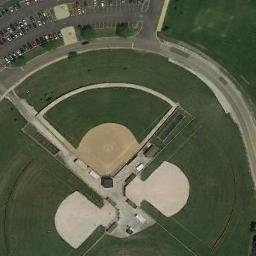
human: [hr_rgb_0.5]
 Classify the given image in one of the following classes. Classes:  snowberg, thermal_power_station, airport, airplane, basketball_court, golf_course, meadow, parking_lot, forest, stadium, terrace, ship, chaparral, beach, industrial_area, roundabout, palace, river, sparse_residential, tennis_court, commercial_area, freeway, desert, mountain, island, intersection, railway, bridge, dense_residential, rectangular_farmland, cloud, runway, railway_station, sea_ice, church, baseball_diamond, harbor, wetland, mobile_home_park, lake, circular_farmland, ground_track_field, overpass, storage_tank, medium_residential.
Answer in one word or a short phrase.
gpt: baseball_diamond